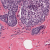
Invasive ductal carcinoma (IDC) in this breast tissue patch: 0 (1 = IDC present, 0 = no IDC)